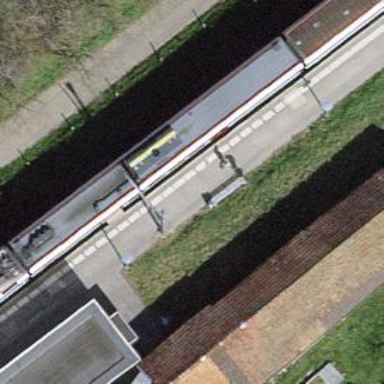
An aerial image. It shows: Bench for seating.